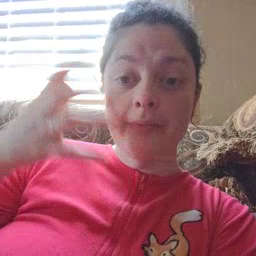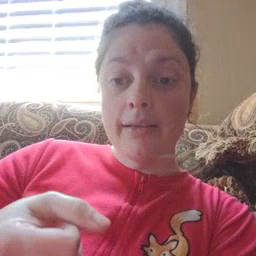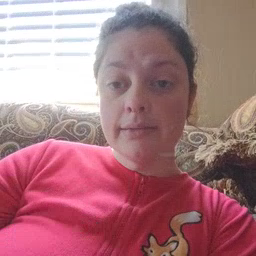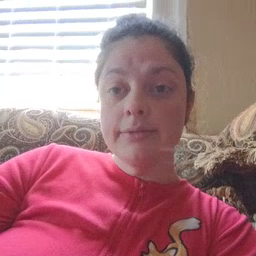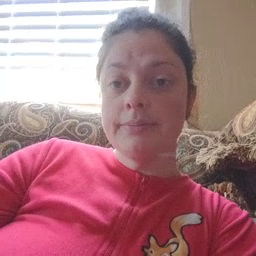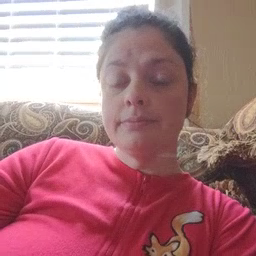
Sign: fast